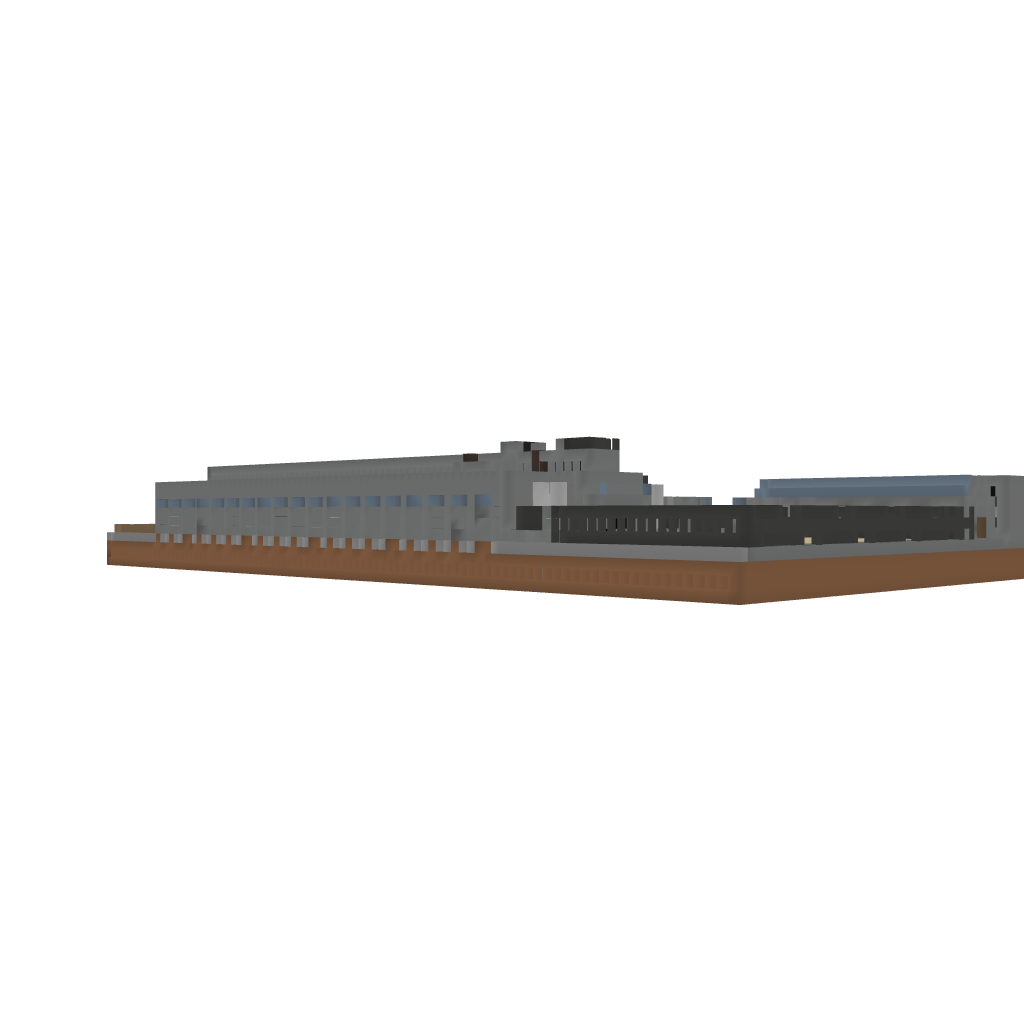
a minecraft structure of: Prison